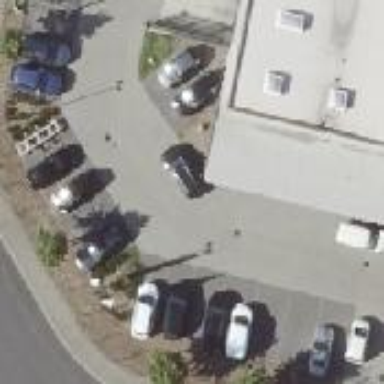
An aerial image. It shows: Street side parking area.